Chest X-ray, PA view. Patient: 60 years old, sex F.
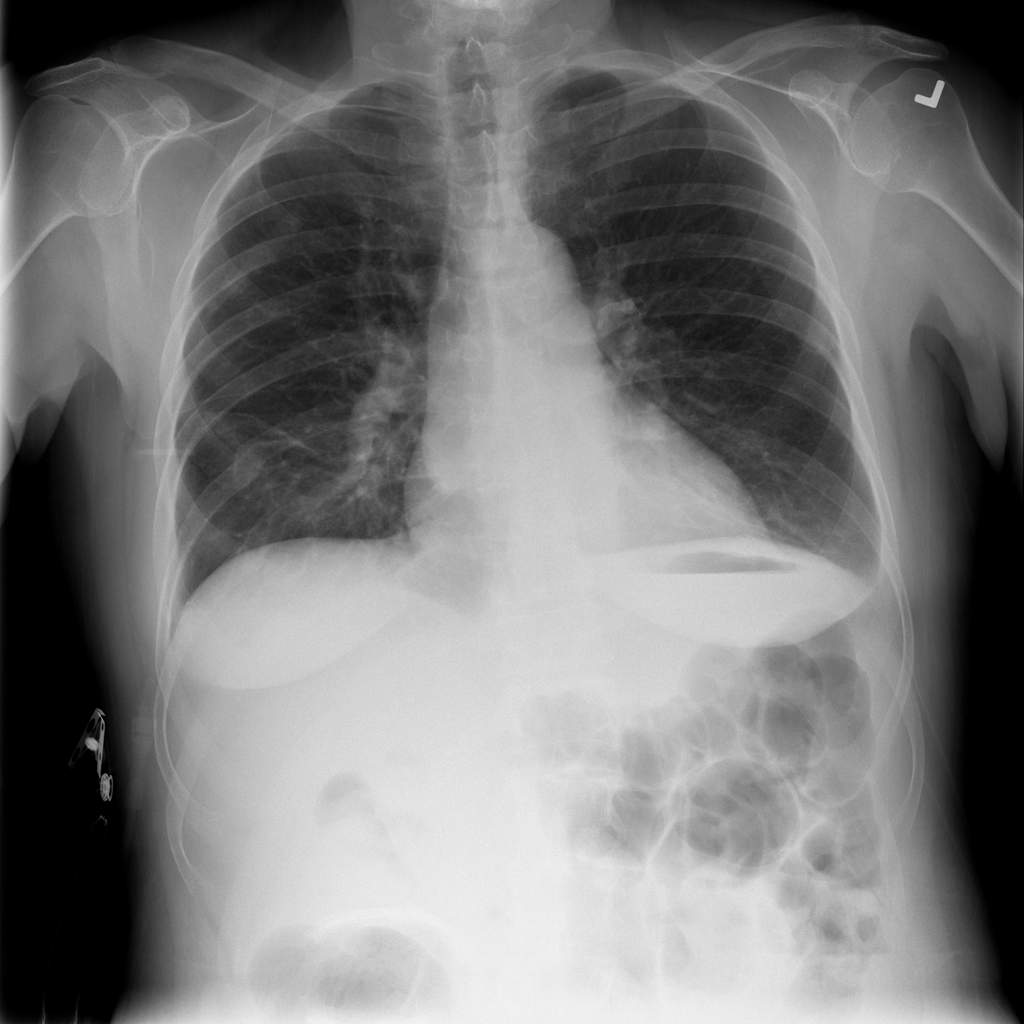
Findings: No Finding